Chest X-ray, PA view. Patient: 10 years old, sex F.
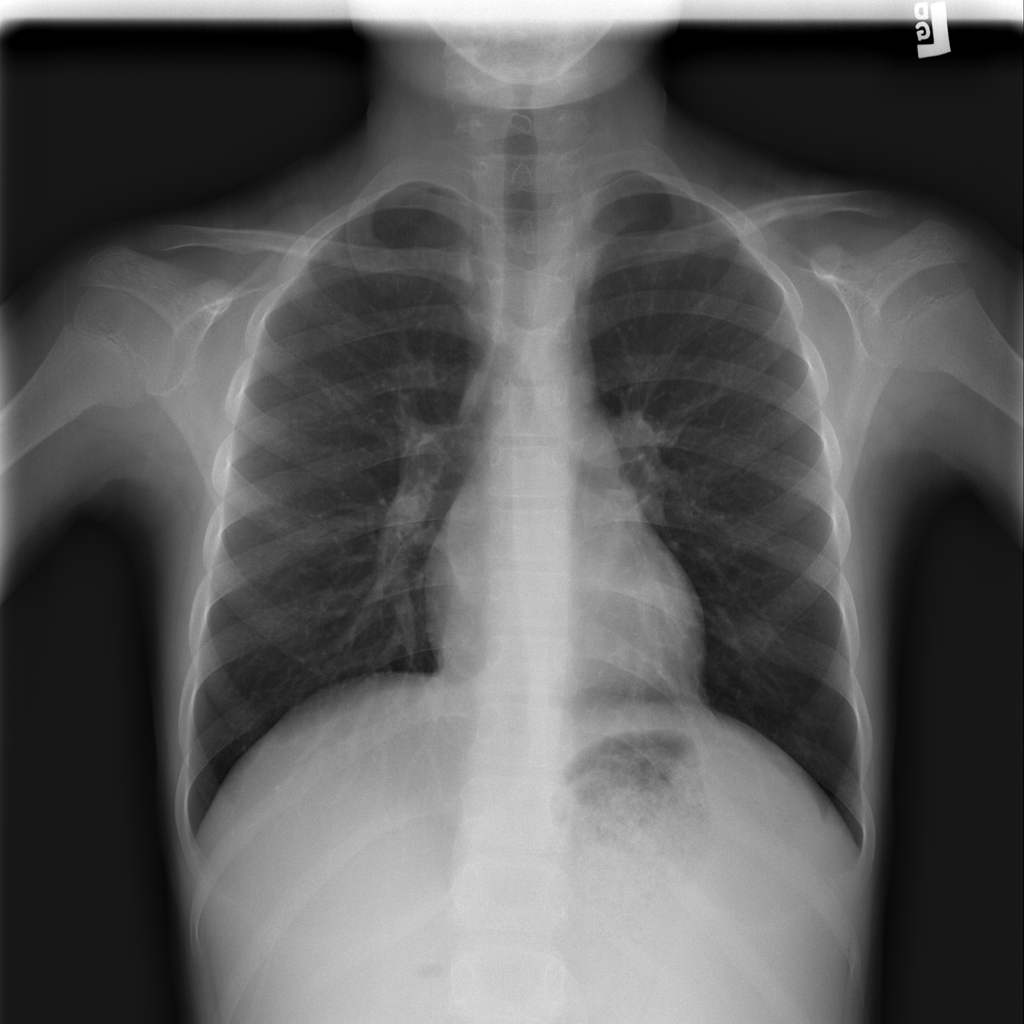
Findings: No Finding